Interaction volume radius: 5 \u00c5
Interaction volume height: 25 \u00c5
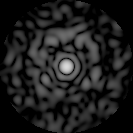
Disorder parameter: 0.8174